Question: I am working on opencart 1.5 . I am having a problem in radio button selection which selects only one value at a time but not more than one and post it's value in database.When I insert data then radio button value default "0" save in database. So help me to solve this problem.I had posted my code below which is on the admin side in opencart.
'''
<div id="tab-video">
<table id="video" class="list">
<thead>
<tr>
<td class="left"><?php echo $entry_video_group; ?></td>
<td class="left"><?php echo $entry_property; ?></td>
<td></td>
</tr>
</thead>
<?php $video_row = 0 ?>
<?php if (count($product_videos) > 0) { ?>
<?php foreach ($product_videos as $product_video) { ?>
<?php $video_row++ ; ?>
<tbody id="video-row<?php echo $video_row; ?>">
<?php if($video_row == 1) { ?>
<tr>
<td class="left"><?php echo $entry_unset_video?></td>
<td>
<?php if($product_video['base_image'] == '0') { ?>
<input type="radio" name="$product_video[<?php echo $video_row; ?>][base_image]" checked="checked" value="0"/>
<?php } else { ?>
<input type="radio" name="$product_video[<?php echo $video_row; ?>][base_image]" value="0"/>
<?php } ?>
</td>
<td></td>
</tr>
<?php } ?>
<tr>
<td class="left">
<?php echo $entry_video_label?>
</td>
<td class="left">
<input type="text" name="product_video[<?php echo $video_row; ?>][video_label]" id="product_video[<?php echo $video_row; ?>][video_label]" value="<?php echo $product_video['video_label']; ?>"/>
</td>
<td></td>
</tr>
<tr>
<td class="left">
<?php echo $entry_youtube_id?>
</td>
<td class="left">
<input type="text" name="product_video[<?php echo $video_row; ?>][video_youtube]" id="product_video[<?php echo $video_row; ?>][video_youtube]" value="<?php echo $product_video['video_youtube']; ?>"/>
</td>
<td></td>
</tr>
<tr>
<td class="left">
<?php echo $entry_set_video?>
</td>
<td class="left">
<?php if($product_video['base_image'] == '1') { ?>
<input type="radio" name="$product_video[<?php echo $video_row; ?>][base_image]" checked="checked" value="0"/>
<?php } else { ?>
<input type="radio" name="$product_video[<?php echo $video_row; ?>][base_image]" value="0"/>
<?php } ?>
</td>
<td class="left">
<a onclick="$('#video-row<?php echo $video_row; ?>').remove();" class="button">
<?php echo $button_remove; ?>
</a>
</td>
</tr>
</tbody>
<?php } ?>
<input type="hidden" name="new_row_id" id="new_row_id" value="<?php echo $video_row; ?>" />
<?php } else { ?>
<?php $video_row++ ; ?>
<tbody id="video-row<?php echo $video_row; ?>">
<tr>
<td class="left"><?php echo $entry_unset_video?></td>
<td>
<input type="radio" name="$product_video[<?php echo $video_row; ?>][base_image]" value="0" />
</td>
<td></td>
</tr>
<tr>
<td class="left">
<?php echo $entry_video_label?>
</td>
<td class="left">
<input type="text" name="product_video[<?php echo $video_row; ?>][video_label]" id="product_video[<?php echo $video_row; ?>][video_label]" value=""/>
</td>
<td></td>
</tr>
<tr>
<td class="left">
<?php echo $entry_youtube_id?>
</td>
<td class="left">
<input type="text" name="product_video[<?php echo $video_row; ?>][video_youtube]" id="product_videp[<?php echo $video_row; ?>][video_youtube]" value=""/>
</td>
<td></td>
</tr>
<tr>
<td class="left">
<?php echo $entry_set_video?>
</td>
<td class="left">
<input type="radio" name="$product_video[<?php echo $video_row; ?>][base_image]" value="1" />
</td>
<td class="left">
</td>
</tr>
</tbody>
<input type="hidden" name="new_row_id" id="new_row_id" value="<?php echo $video_row; ?>" />
<?php } ?>
<tfoot>
<tr>
<td colspan="2"></td>
<td class="left"><a onclick="addvideo();" class="button"><?php echo $button_add_video; ?></a></td>
</tr>
</tfoot>
</table>
</div>
<script type="text/javascript">
function addvideo() {
var video_row = $('#new_row_id').val();
var new_video_row = video_row + 1 ;
html = '<tbody id="video-row' + new_video_row + '">';
html += ' <tr>';
html += ' <td class="left" height="10px"></td>';
html += ' <td class="left" height="10px"></td>';
html += ' <td class="left" height="10px"></td>';
html += ' </tr>';
html += ' <tr>';
html += ' <td class="left"><?php echo $entry_video_label?></td>';
html += ' <td class="left"><input type="text" name="product_video[' + new_video_row + '][video_label]" value=""/></td>';
html += ' <td></td>';
html += ' </tr>';
html += ' <tr>';
html += ' <td class="left"><?php echo $entry_youtube_id?></td>';
html += ' <td class="left"><input type="text" name="product_video[' + new_video_row + '][video_youtube]" value=""/></td>';
html += ' <td></td>';
html += ' </tr>';
html += ' <tr>';
html += ' <td class="left"><?php echo $entry_set_video?></td>';
html += ' <td><input type="radio" name="$product_video[<?php echo $video_row; ?>][base_image]" value="1"/></td>';
html += ' <td class="left"><a onclick="$('#video-row' + new_video_row +'').remove();" class="button"><?php echo $button_remove; ?></a></td>';
html += '</tr>';
html += '</tbody>';
$('#video tfoot').before(html);
$('#new_row_id').val(new_video_row);
}</script>
'''
I have also attached image below for reference

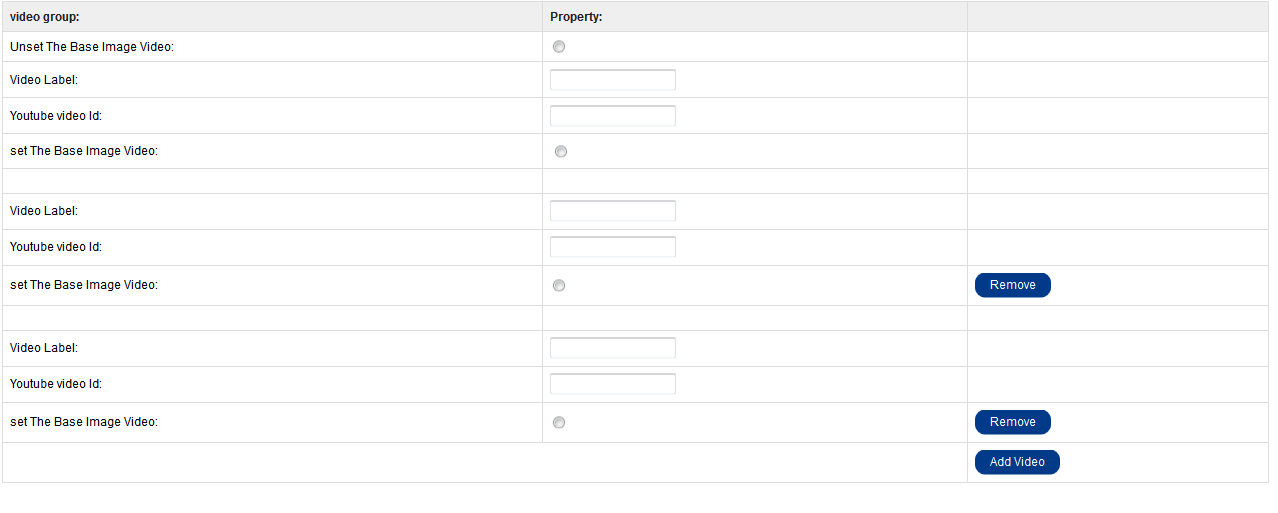
Answer: To select one radio button at once, you have to give the all radio button's name same.
Else you have to do js trick if one is selected deselect others.